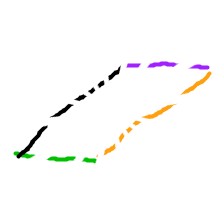
Shape: parallelogram